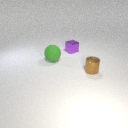
small purple metal cube to the left of small brown metal cylinder